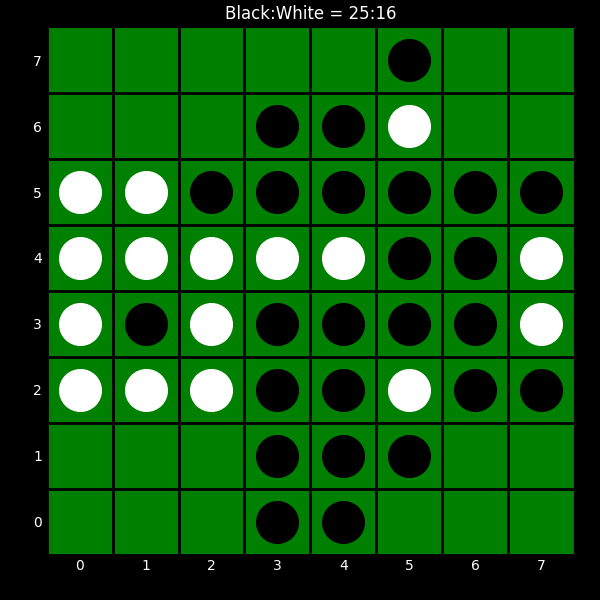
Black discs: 25
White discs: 16